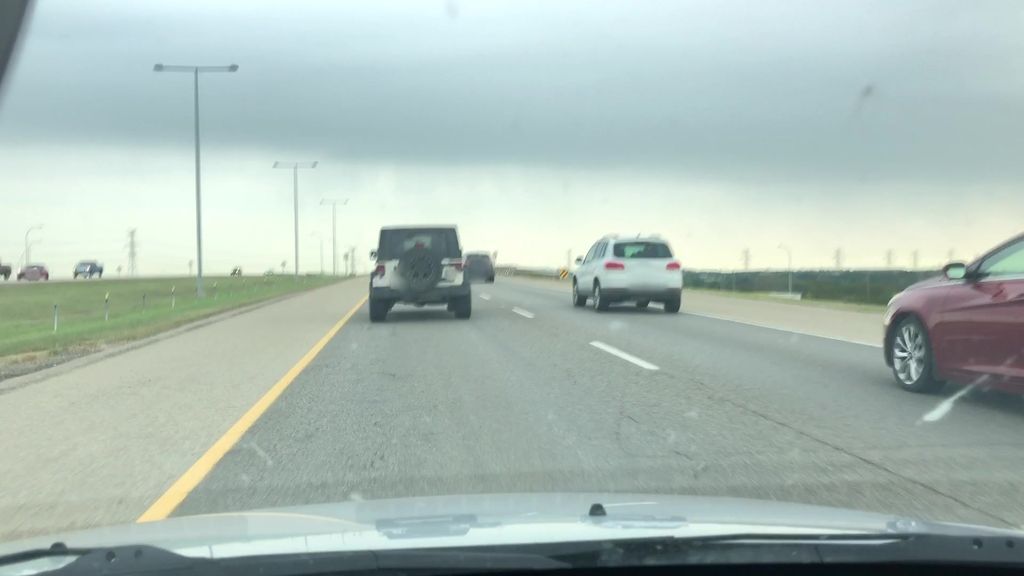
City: edmonton